Breast ultrasound image
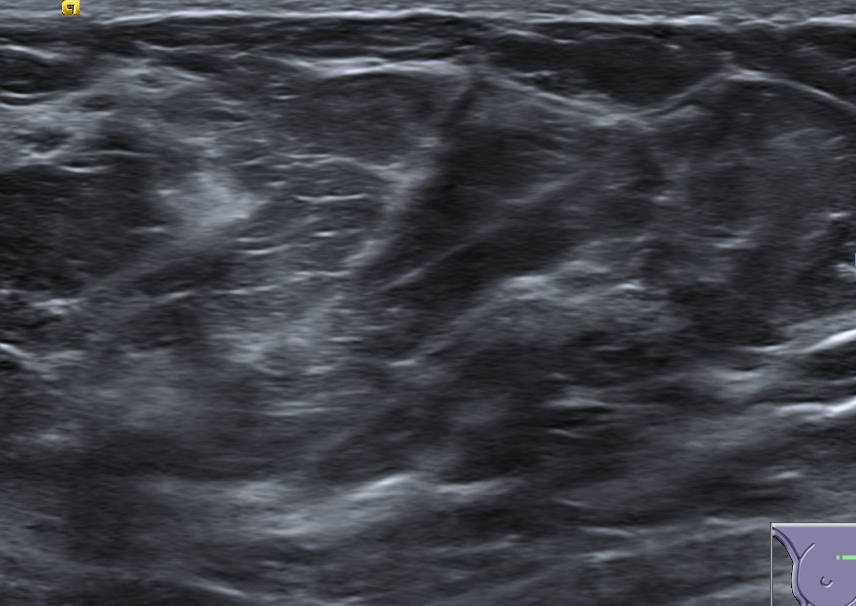
Diagnosis: normal